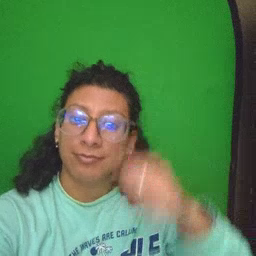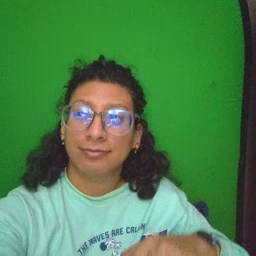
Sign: time